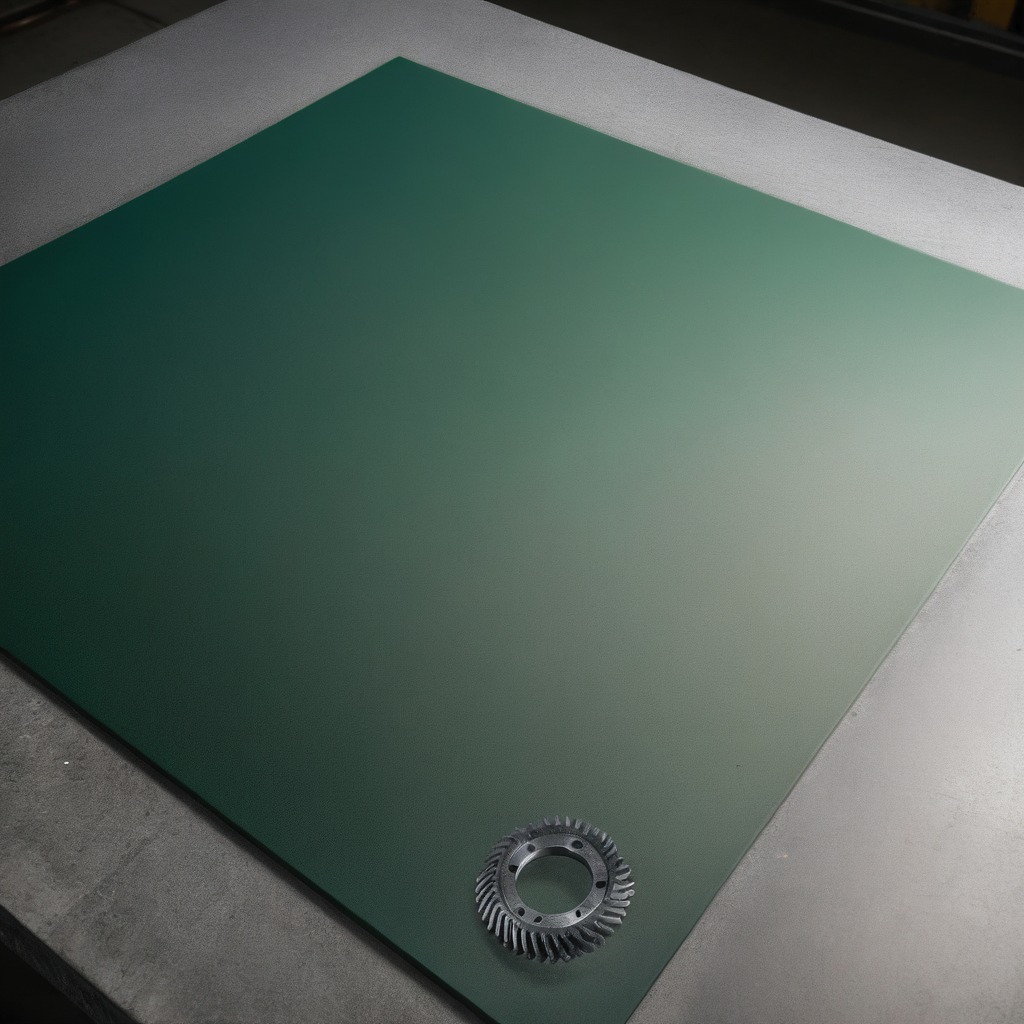
A steel gear with teeth is lying on the clean granite tabletop covered with a green rubber mat inside a workshop under bright overhead lighting crisp shadows high clarity worn but beneath the mat